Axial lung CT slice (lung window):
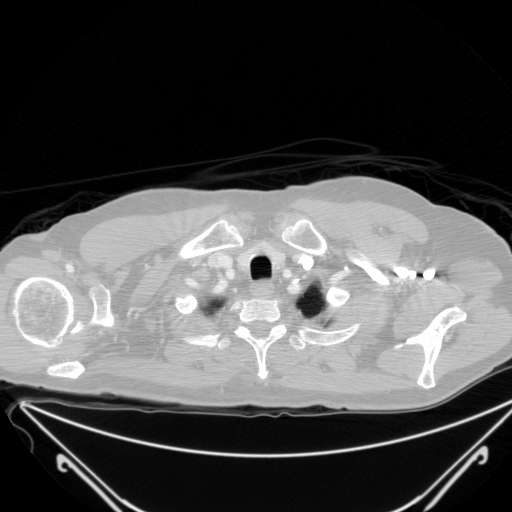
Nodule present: no